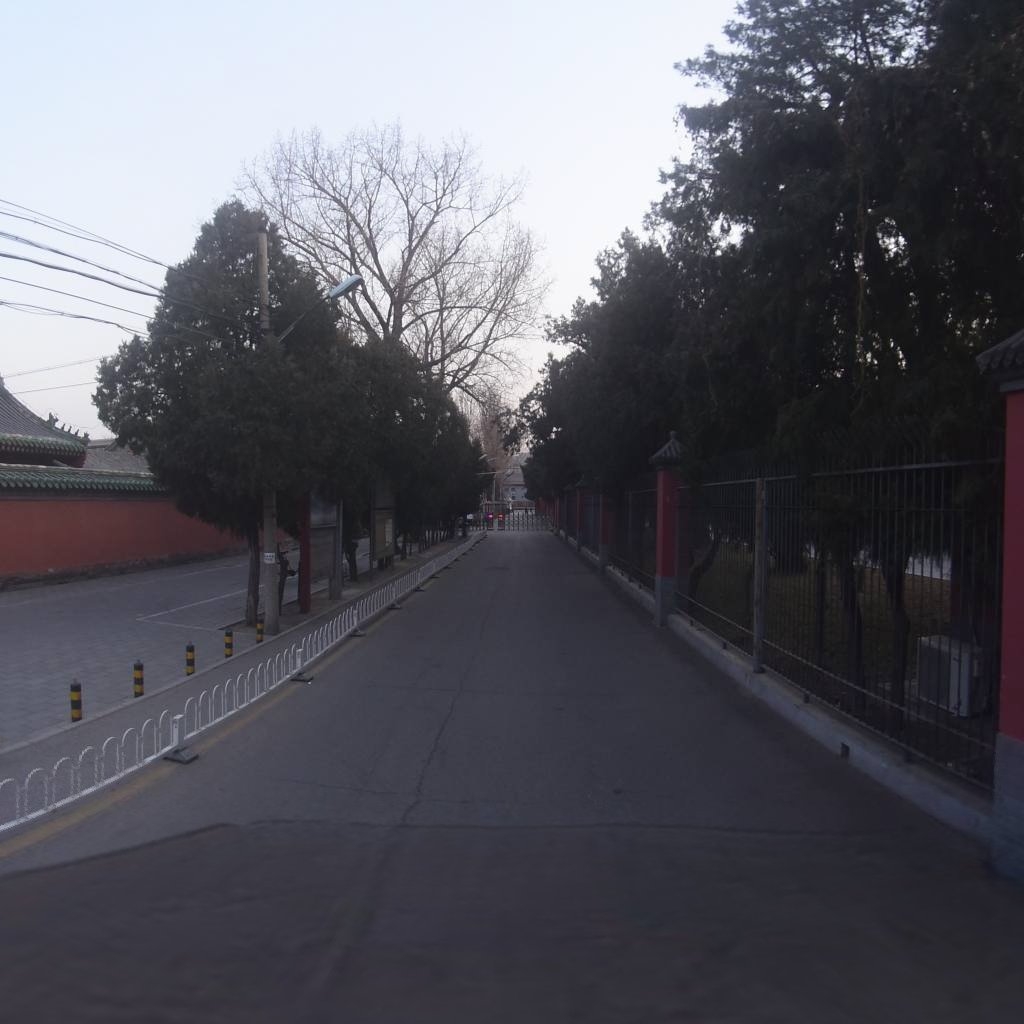
Region: Xicheng
Road damage annotations: longitudinal crack, transverse crack, transverse crack